Interaction volume radius: 5 \u00c5
Interaction volume height: 30 \u00c5
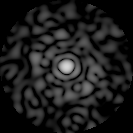
Disorder parameter: 0.806